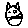
Label: cat